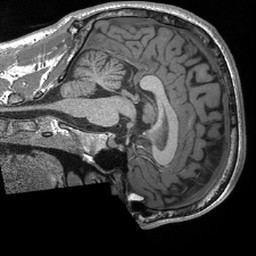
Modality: T1w
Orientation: sagittal
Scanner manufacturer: siemens
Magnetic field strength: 3 T
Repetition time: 2.4 s
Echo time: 0.00213 s